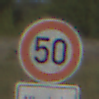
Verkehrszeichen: Geschwindigkeit50
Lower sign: HinweisDurchVerbaleAngabe10
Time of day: MorningAfternoon
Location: Outdoor (Nature)
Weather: Clear
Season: NotSpecified
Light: Natural